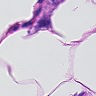
Metastatic tissue present: yes